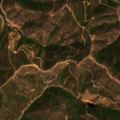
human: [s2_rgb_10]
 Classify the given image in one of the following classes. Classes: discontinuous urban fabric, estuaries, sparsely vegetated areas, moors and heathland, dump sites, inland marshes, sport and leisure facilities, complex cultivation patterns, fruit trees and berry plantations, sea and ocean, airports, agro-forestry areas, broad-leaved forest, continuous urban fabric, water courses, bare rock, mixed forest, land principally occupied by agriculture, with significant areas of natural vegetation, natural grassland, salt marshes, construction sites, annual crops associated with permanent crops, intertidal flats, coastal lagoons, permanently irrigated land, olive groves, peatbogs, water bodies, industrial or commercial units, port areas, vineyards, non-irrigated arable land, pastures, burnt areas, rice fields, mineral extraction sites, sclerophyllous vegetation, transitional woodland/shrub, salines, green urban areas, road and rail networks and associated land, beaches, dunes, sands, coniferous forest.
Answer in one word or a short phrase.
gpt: sclerophyllous vegetation, transitional woodland/shrub, water bodies